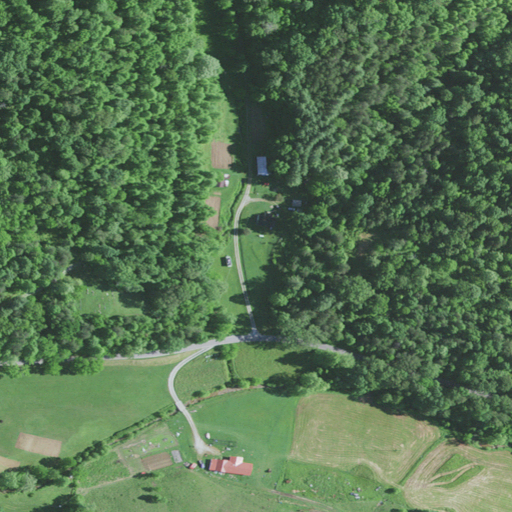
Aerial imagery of valley in Kentucky named Ash Hollow containing deciduous forest, pasture, open development, mixed forest, low intensity development, and evergreen forest